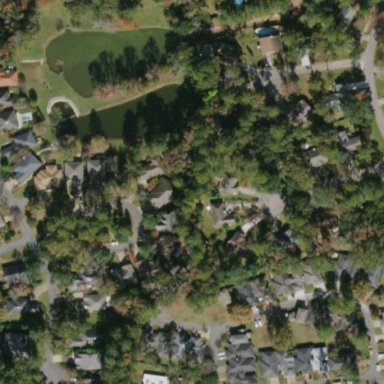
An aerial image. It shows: Residential area consisting of single-family homes.